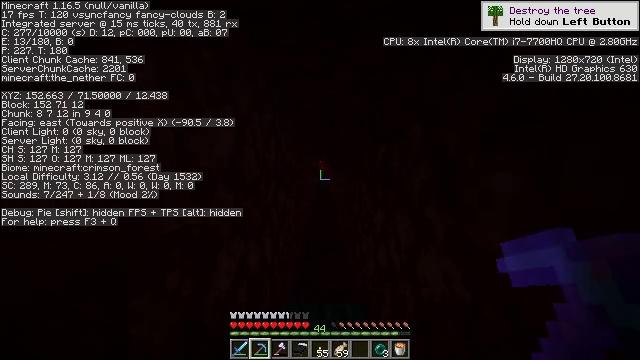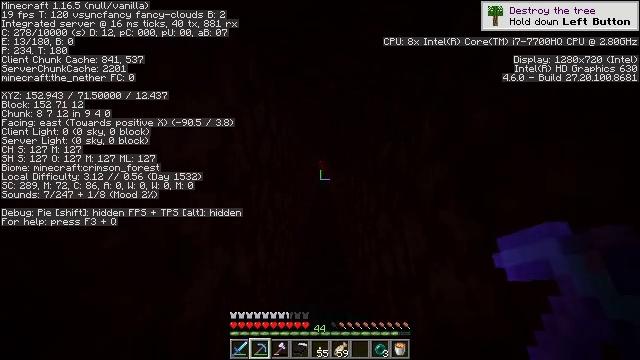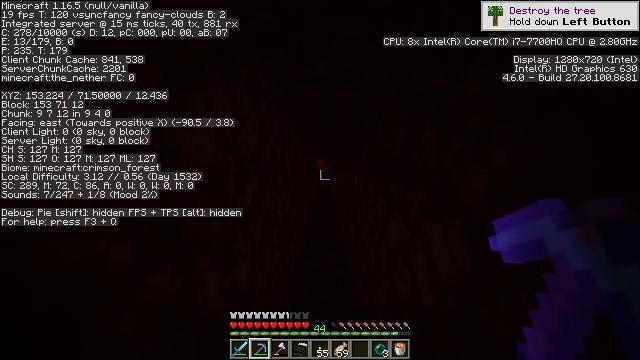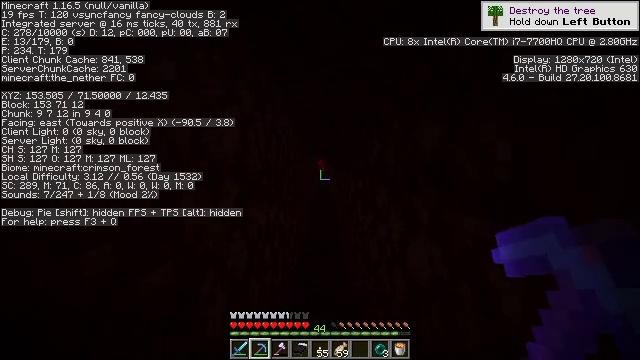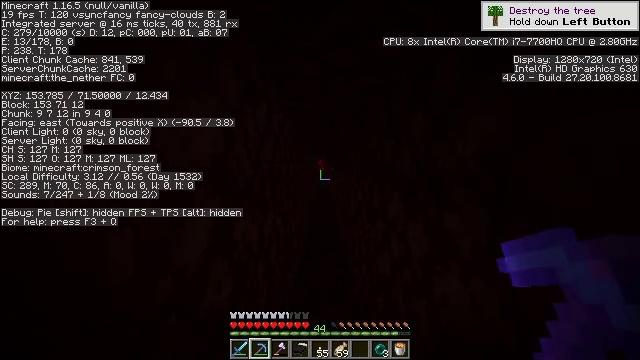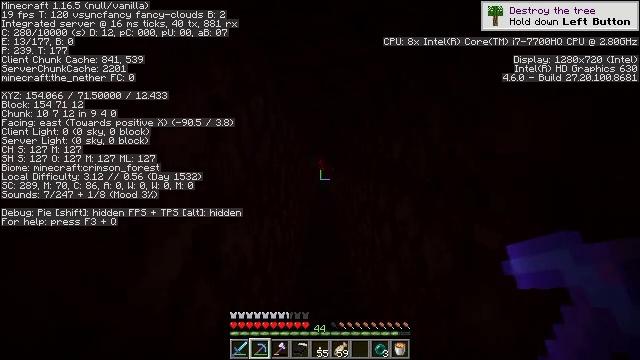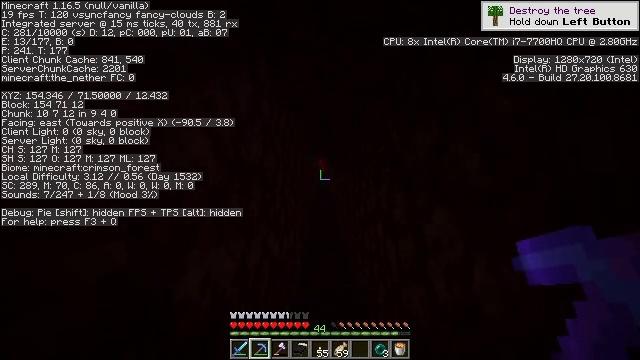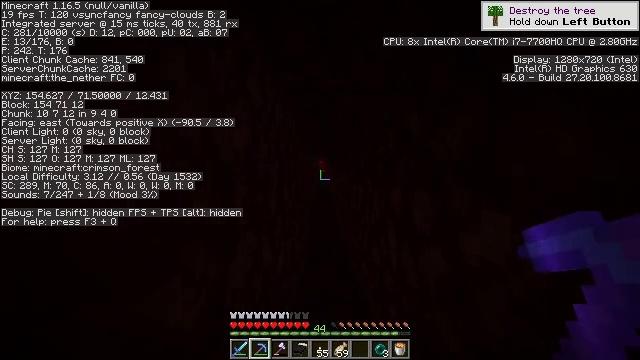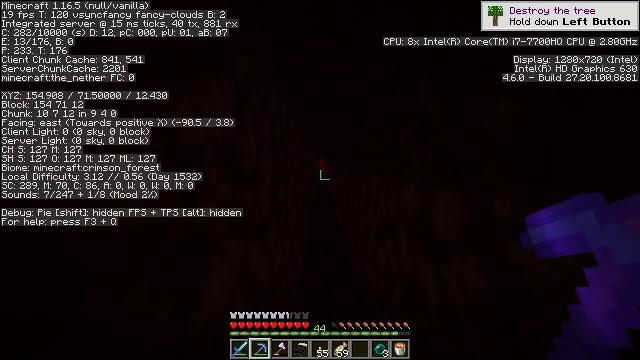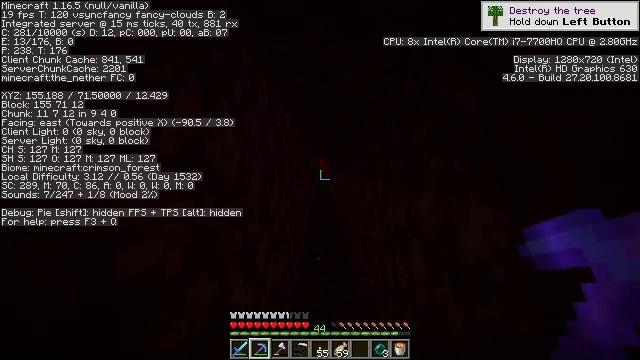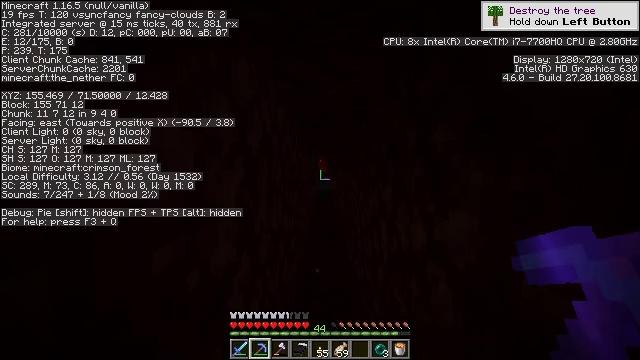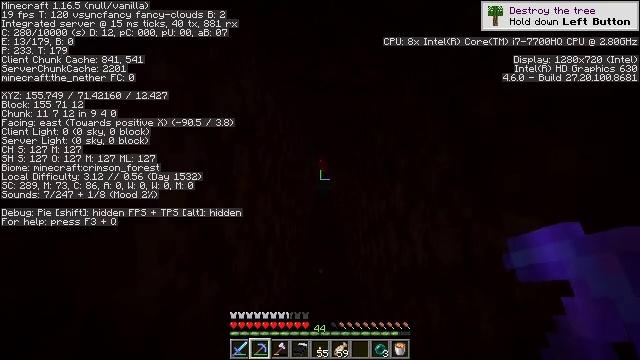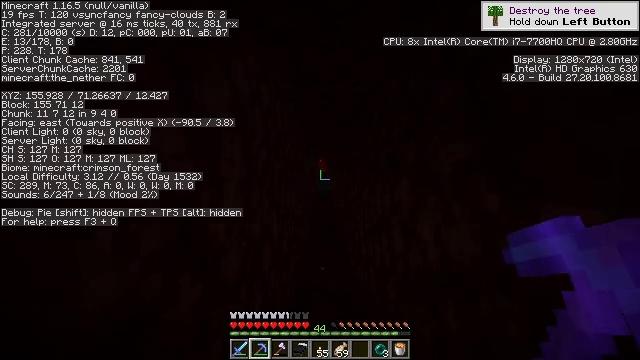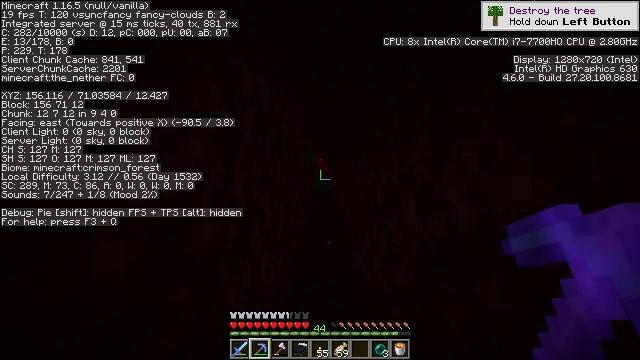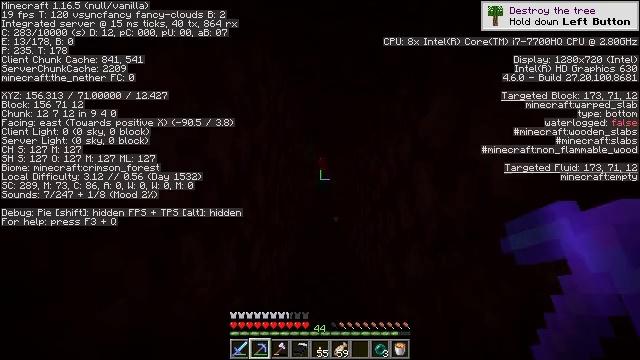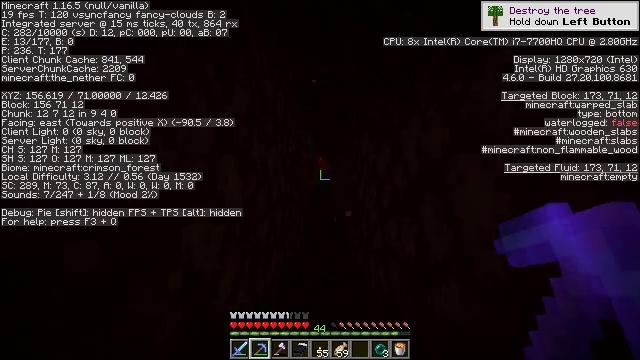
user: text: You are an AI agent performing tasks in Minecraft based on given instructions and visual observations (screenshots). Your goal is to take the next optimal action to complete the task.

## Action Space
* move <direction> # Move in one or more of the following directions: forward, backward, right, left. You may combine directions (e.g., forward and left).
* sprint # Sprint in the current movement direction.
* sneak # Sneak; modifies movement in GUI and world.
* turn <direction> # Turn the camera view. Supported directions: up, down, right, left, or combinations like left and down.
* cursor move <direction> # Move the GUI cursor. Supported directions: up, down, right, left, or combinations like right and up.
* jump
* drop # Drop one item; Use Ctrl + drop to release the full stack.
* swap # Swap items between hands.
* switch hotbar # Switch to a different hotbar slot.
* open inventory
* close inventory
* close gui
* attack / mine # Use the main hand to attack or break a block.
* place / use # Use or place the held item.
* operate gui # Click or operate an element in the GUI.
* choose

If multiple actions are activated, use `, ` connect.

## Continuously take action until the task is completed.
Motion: motion action
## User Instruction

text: Remove the redstone wall torch by mining.
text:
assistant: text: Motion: move forward
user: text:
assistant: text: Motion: move forward
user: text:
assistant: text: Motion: move forward
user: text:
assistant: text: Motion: move forward
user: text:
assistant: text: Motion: move forward
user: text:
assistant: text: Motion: move forward
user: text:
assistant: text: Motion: move forward
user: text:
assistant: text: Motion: move forward
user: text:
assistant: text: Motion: move forward
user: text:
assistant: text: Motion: move forward
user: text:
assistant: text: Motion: move forward
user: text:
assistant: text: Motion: move forward
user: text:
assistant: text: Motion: move forward
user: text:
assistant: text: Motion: move forward
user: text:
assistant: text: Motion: move forward
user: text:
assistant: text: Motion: move forward
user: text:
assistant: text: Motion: move forward
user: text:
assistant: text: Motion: move forward, turn left
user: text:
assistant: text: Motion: move forward, turn left
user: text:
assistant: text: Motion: move forward
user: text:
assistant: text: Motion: move forward
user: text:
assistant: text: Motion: move forward
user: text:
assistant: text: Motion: move forward
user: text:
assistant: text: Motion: move forward
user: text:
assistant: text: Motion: move forward
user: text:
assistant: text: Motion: move forward
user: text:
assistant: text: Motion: move forward
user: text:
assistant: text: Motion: move forward
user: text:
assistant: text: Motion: move forward
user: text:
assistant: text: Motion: move forward